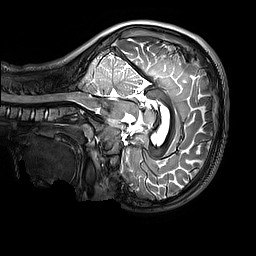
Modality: T2w
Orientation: sagittal
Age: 12
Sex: female
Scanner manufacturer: siemens
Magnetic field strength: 3 T
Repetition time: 3.2 s
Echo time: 0.408 s